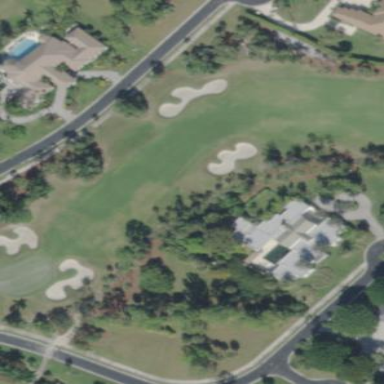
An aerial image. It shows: Grassy area designated as golf fairway.